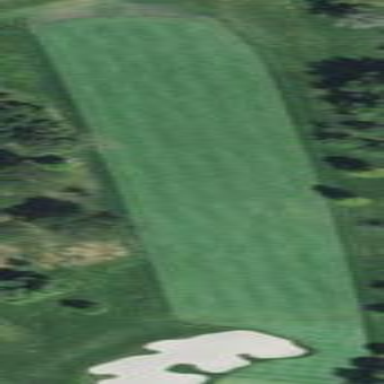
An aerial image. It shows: Golf fairway surrounded by grass.